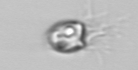
Label: Balanion